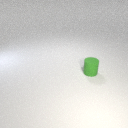
small green rubber cylinder